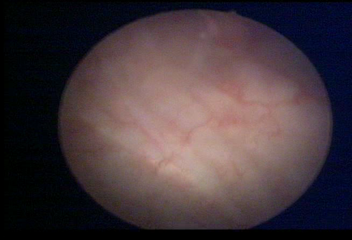
Modality: WLC
Class: Normal mucosa
Bladder cancer association: No